Interaction volume radius: 5 \u00c5
Interaction volume height: 15 \u00c5
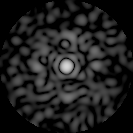
Disorder parameter: 0.7948